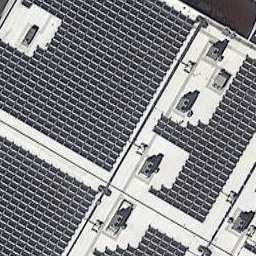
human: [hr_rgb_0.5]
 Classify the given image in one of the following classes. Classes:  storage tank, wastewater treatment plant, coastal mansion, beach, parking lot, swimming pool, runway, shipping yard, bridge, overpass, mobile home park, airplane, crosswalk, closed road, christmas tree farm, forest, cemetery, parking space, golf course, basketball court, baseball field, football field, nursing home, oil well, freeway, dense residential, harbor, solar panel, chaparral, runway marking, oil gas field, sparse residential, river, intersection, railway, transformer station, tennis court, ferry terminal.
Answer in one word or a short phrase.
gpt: solar panel